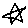
Label: star